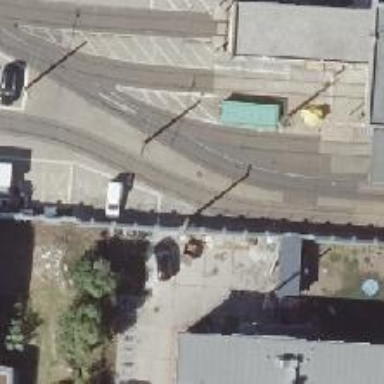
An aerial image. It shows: Tram railway yard with electrified contact line.